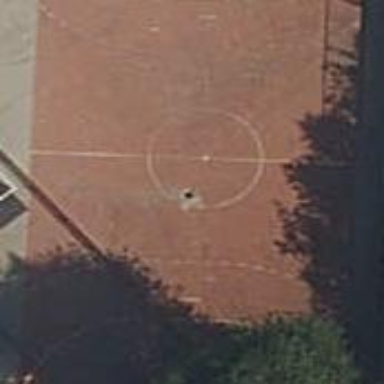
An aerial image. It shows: Futsal pitch for leisure.